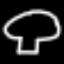
Label: mushroom